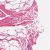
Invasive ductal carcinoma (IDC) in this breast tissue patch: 0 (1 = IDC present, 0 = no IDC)